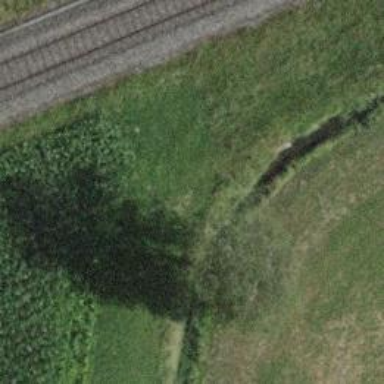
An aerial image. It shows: Ditch in the surroundings.